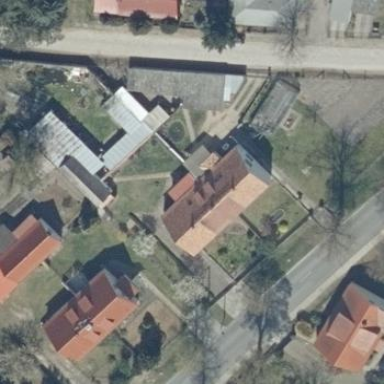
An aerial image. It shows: Gabled house with white exterior. The roof is red and oriented along the house.